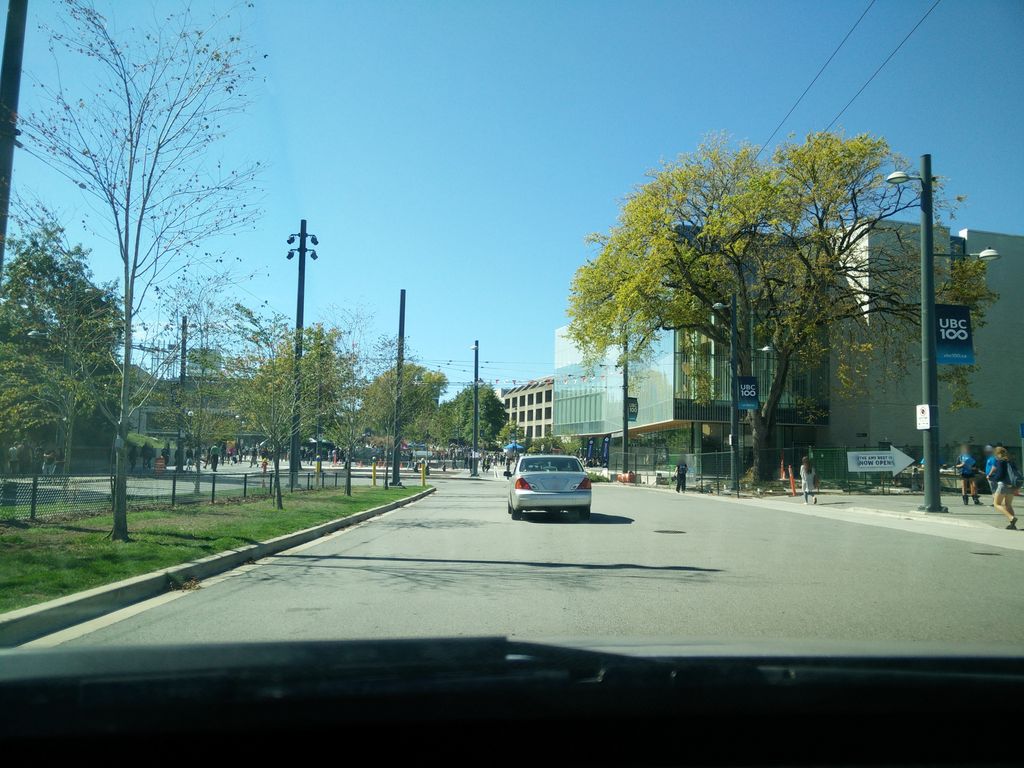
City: vancouver